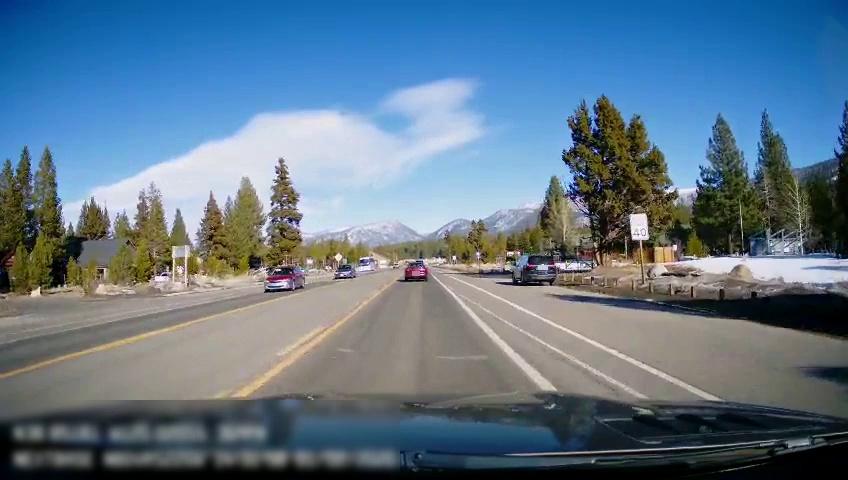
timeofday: Day
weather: Sunny
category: Drivable Space
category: Vehicles | Car
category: Vehicles | SUV
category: Vehicles | Car
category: Vehicles | Car
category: Vehicles | Bus
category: Vehicles | Truck
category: Lanes | Current Lane
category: Lanes | Alternate Lane
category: Lanes | Current Lane
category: Lanes | Opposite Lane
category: Lanes | Opposite Lane
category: Lanes | Opposite Lane
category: Traffic | Signs